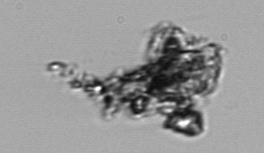
Label: detritus